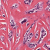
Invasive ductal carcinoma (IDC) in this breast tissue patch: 1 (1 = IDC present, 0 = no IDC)